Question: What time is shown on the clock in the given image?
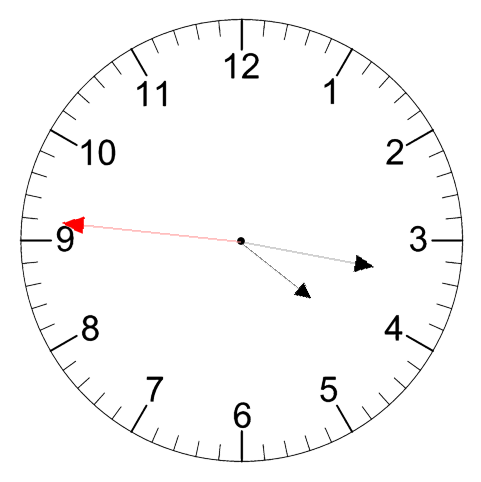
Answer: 04:16:46